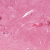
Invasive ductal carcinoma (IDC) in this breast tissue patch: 0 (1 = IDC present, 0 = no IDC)